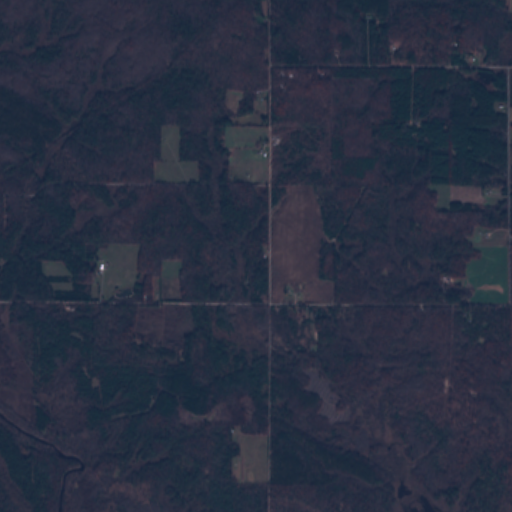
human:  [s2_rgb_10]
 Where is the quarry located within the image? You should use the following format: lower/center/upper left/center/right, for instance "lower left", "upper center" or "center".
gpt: The quarry is located in the lower right of the image.
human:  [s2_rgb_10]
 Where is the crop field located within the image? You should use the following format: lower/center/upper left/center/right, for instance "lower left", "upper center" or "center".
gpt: There is no crop field in the image.